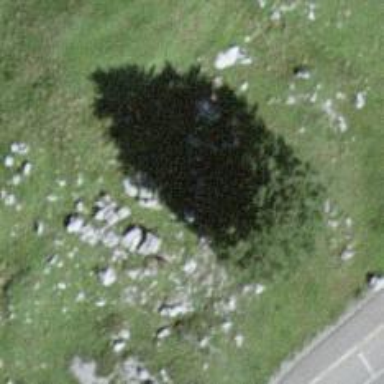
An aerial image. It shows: Evergreen tree with needle-leaved leaves.